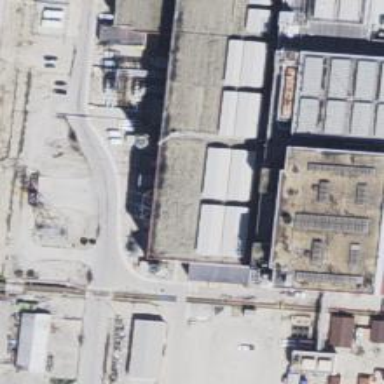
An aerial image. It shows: Generator is pictured.